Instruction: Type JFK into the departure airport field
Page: home
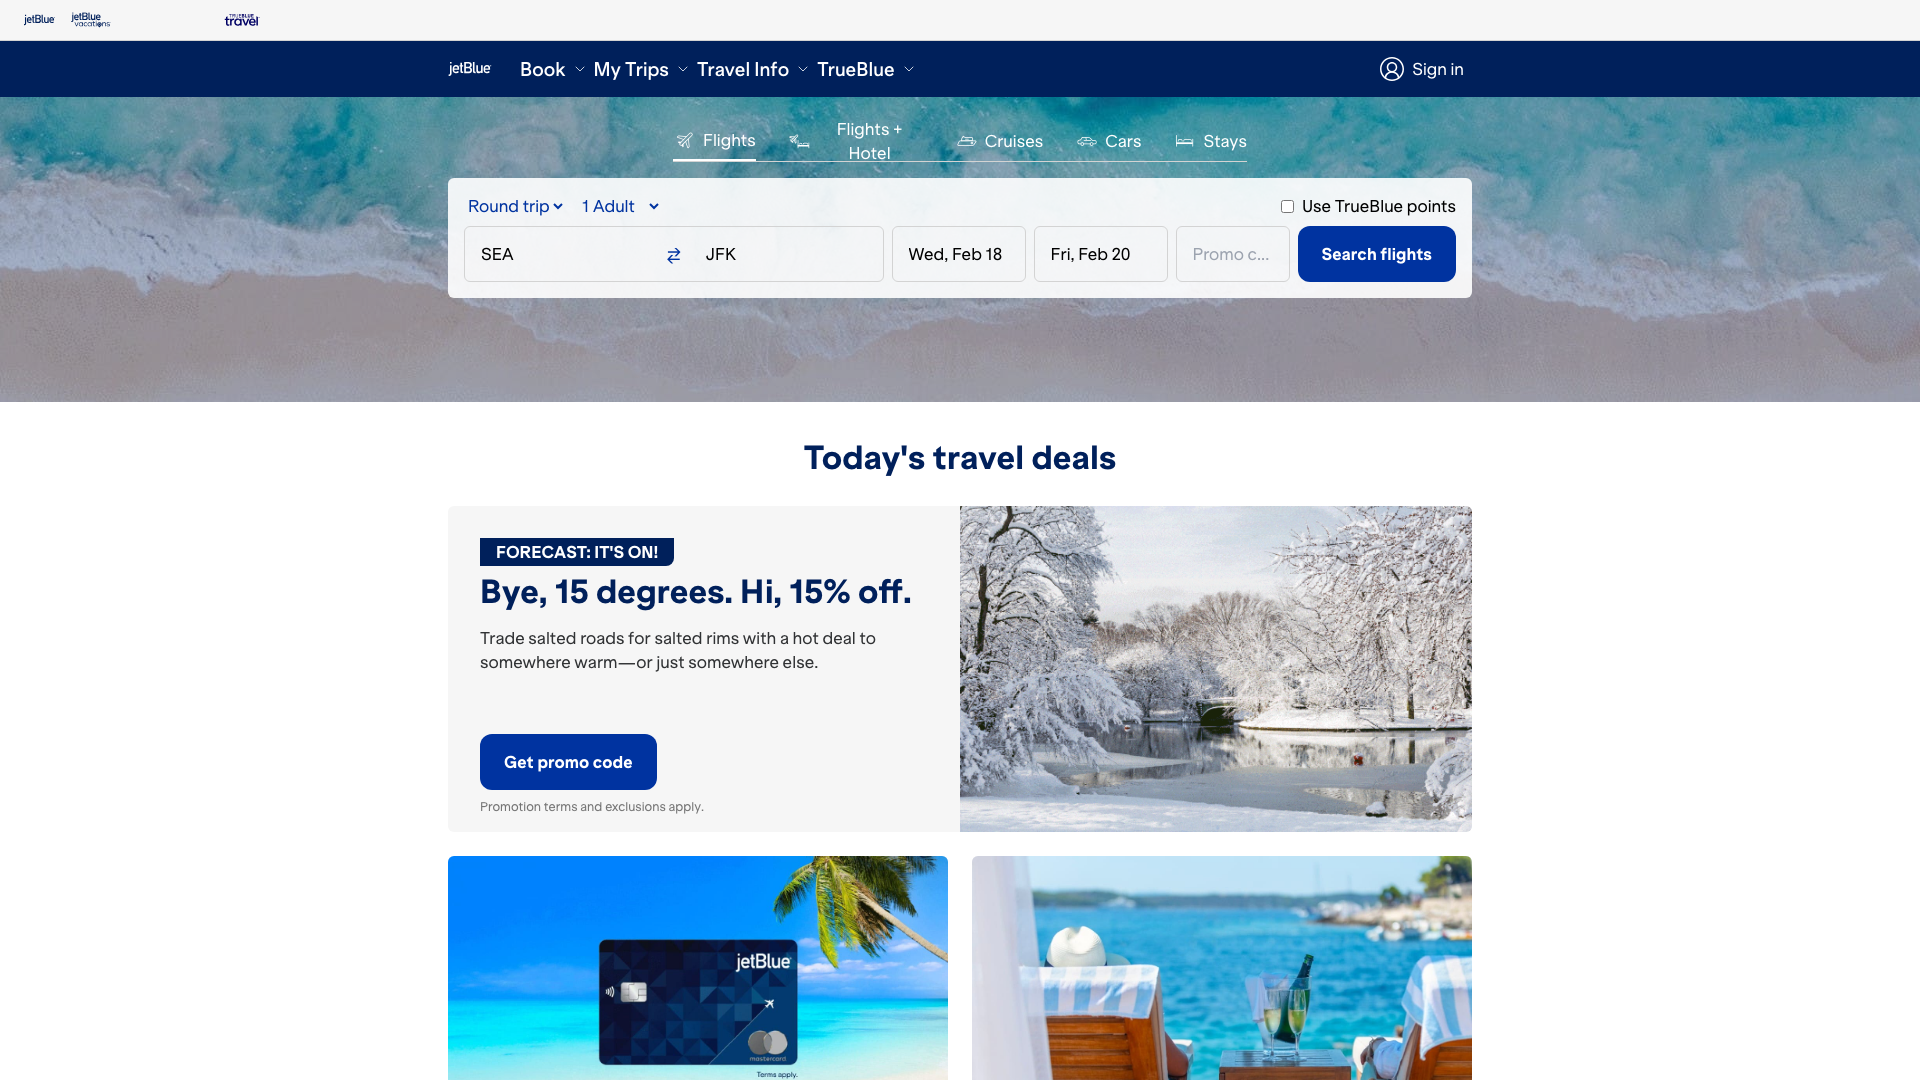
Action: type